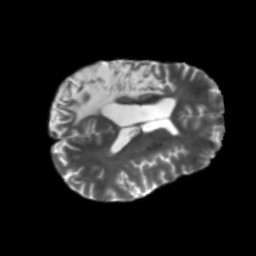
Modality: T2w
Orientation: axial
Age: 43
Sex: male
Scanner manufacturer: siemens
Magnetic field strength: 3 T
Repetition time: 5.25 s
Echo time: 0.08 s